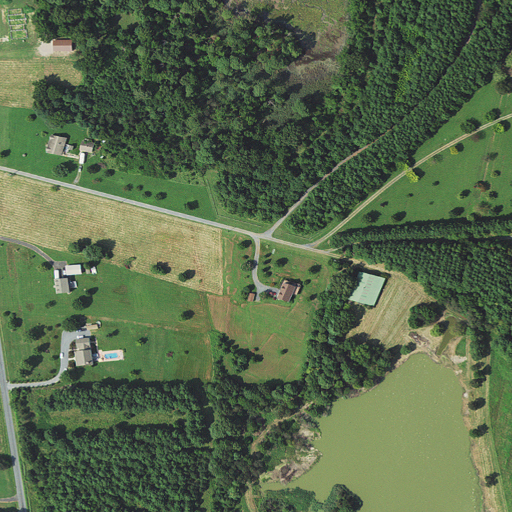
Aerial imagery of cape in Maryland named Bar Neck containing cultivated crops, open development, open water, woody wetlands, mixed forest, evergreen forest, herbaceous wetlands, deciduous forest, and low intensity development